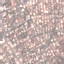
Land use / land cover class: Residential